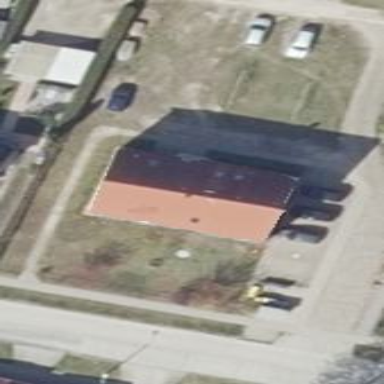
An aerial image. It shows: Charming house with gabled roof. The roof is red in color and oriented along the building.